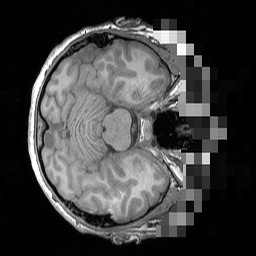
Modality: T1w
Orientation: axial
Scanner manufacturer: siemens
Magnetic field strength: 3 T
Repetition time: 1.5 s
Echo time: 0.00291 s